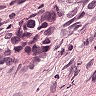
Metastatic tissue present: yes